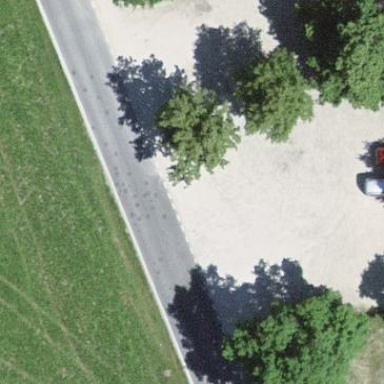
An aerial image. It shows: Parking area with surface.